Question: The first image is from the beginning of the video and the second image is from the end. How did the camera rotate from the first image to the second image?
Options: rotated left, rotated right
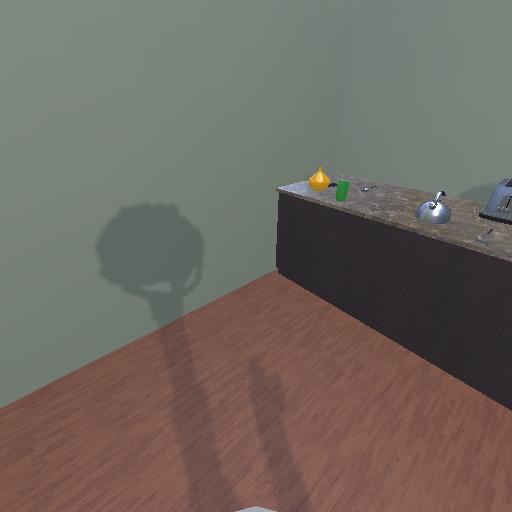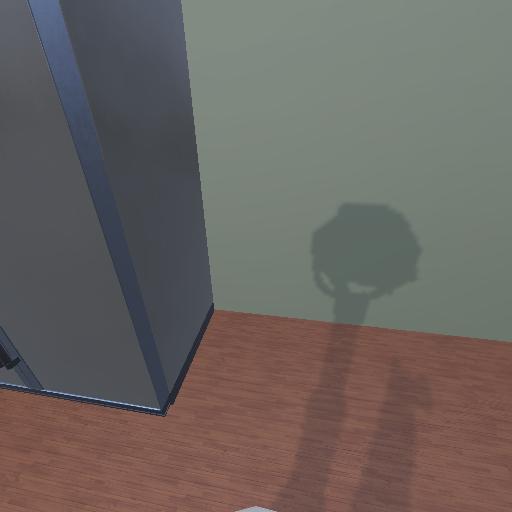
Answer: rotated left